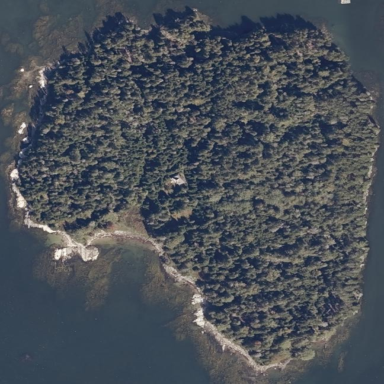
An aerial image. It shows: Islet along the coastline.